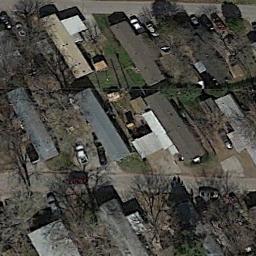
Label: mobile_home_park